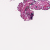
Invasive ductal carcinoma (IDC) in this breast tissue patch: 0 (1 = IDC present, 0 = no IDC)